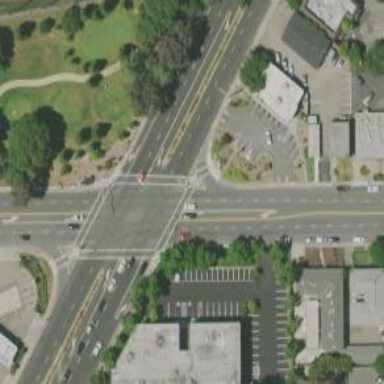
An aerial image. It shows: Crossing road.